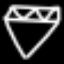
Label: diamond